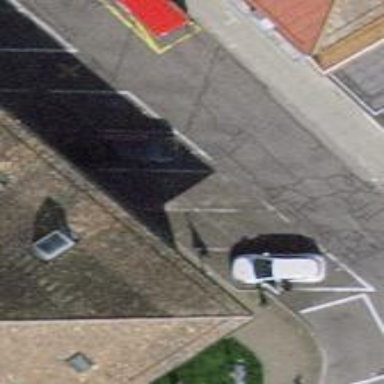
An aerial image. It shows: Street-side parking area.